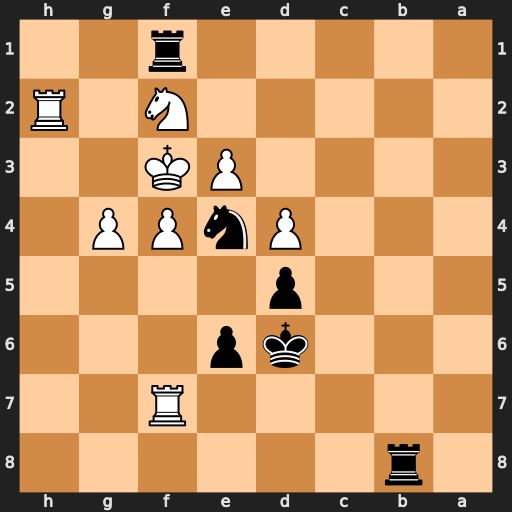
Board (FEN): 1r6/5R2/3kp3/3p4/3PnPP1/4PK2/5N1R/5r2
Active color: b
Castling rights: -
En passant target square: -
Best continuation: Rb2 g5 Nxf2